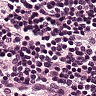
Metastatic tissue present: no